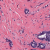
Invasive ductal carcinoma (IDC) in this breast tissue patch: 1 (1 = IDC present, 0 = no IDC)